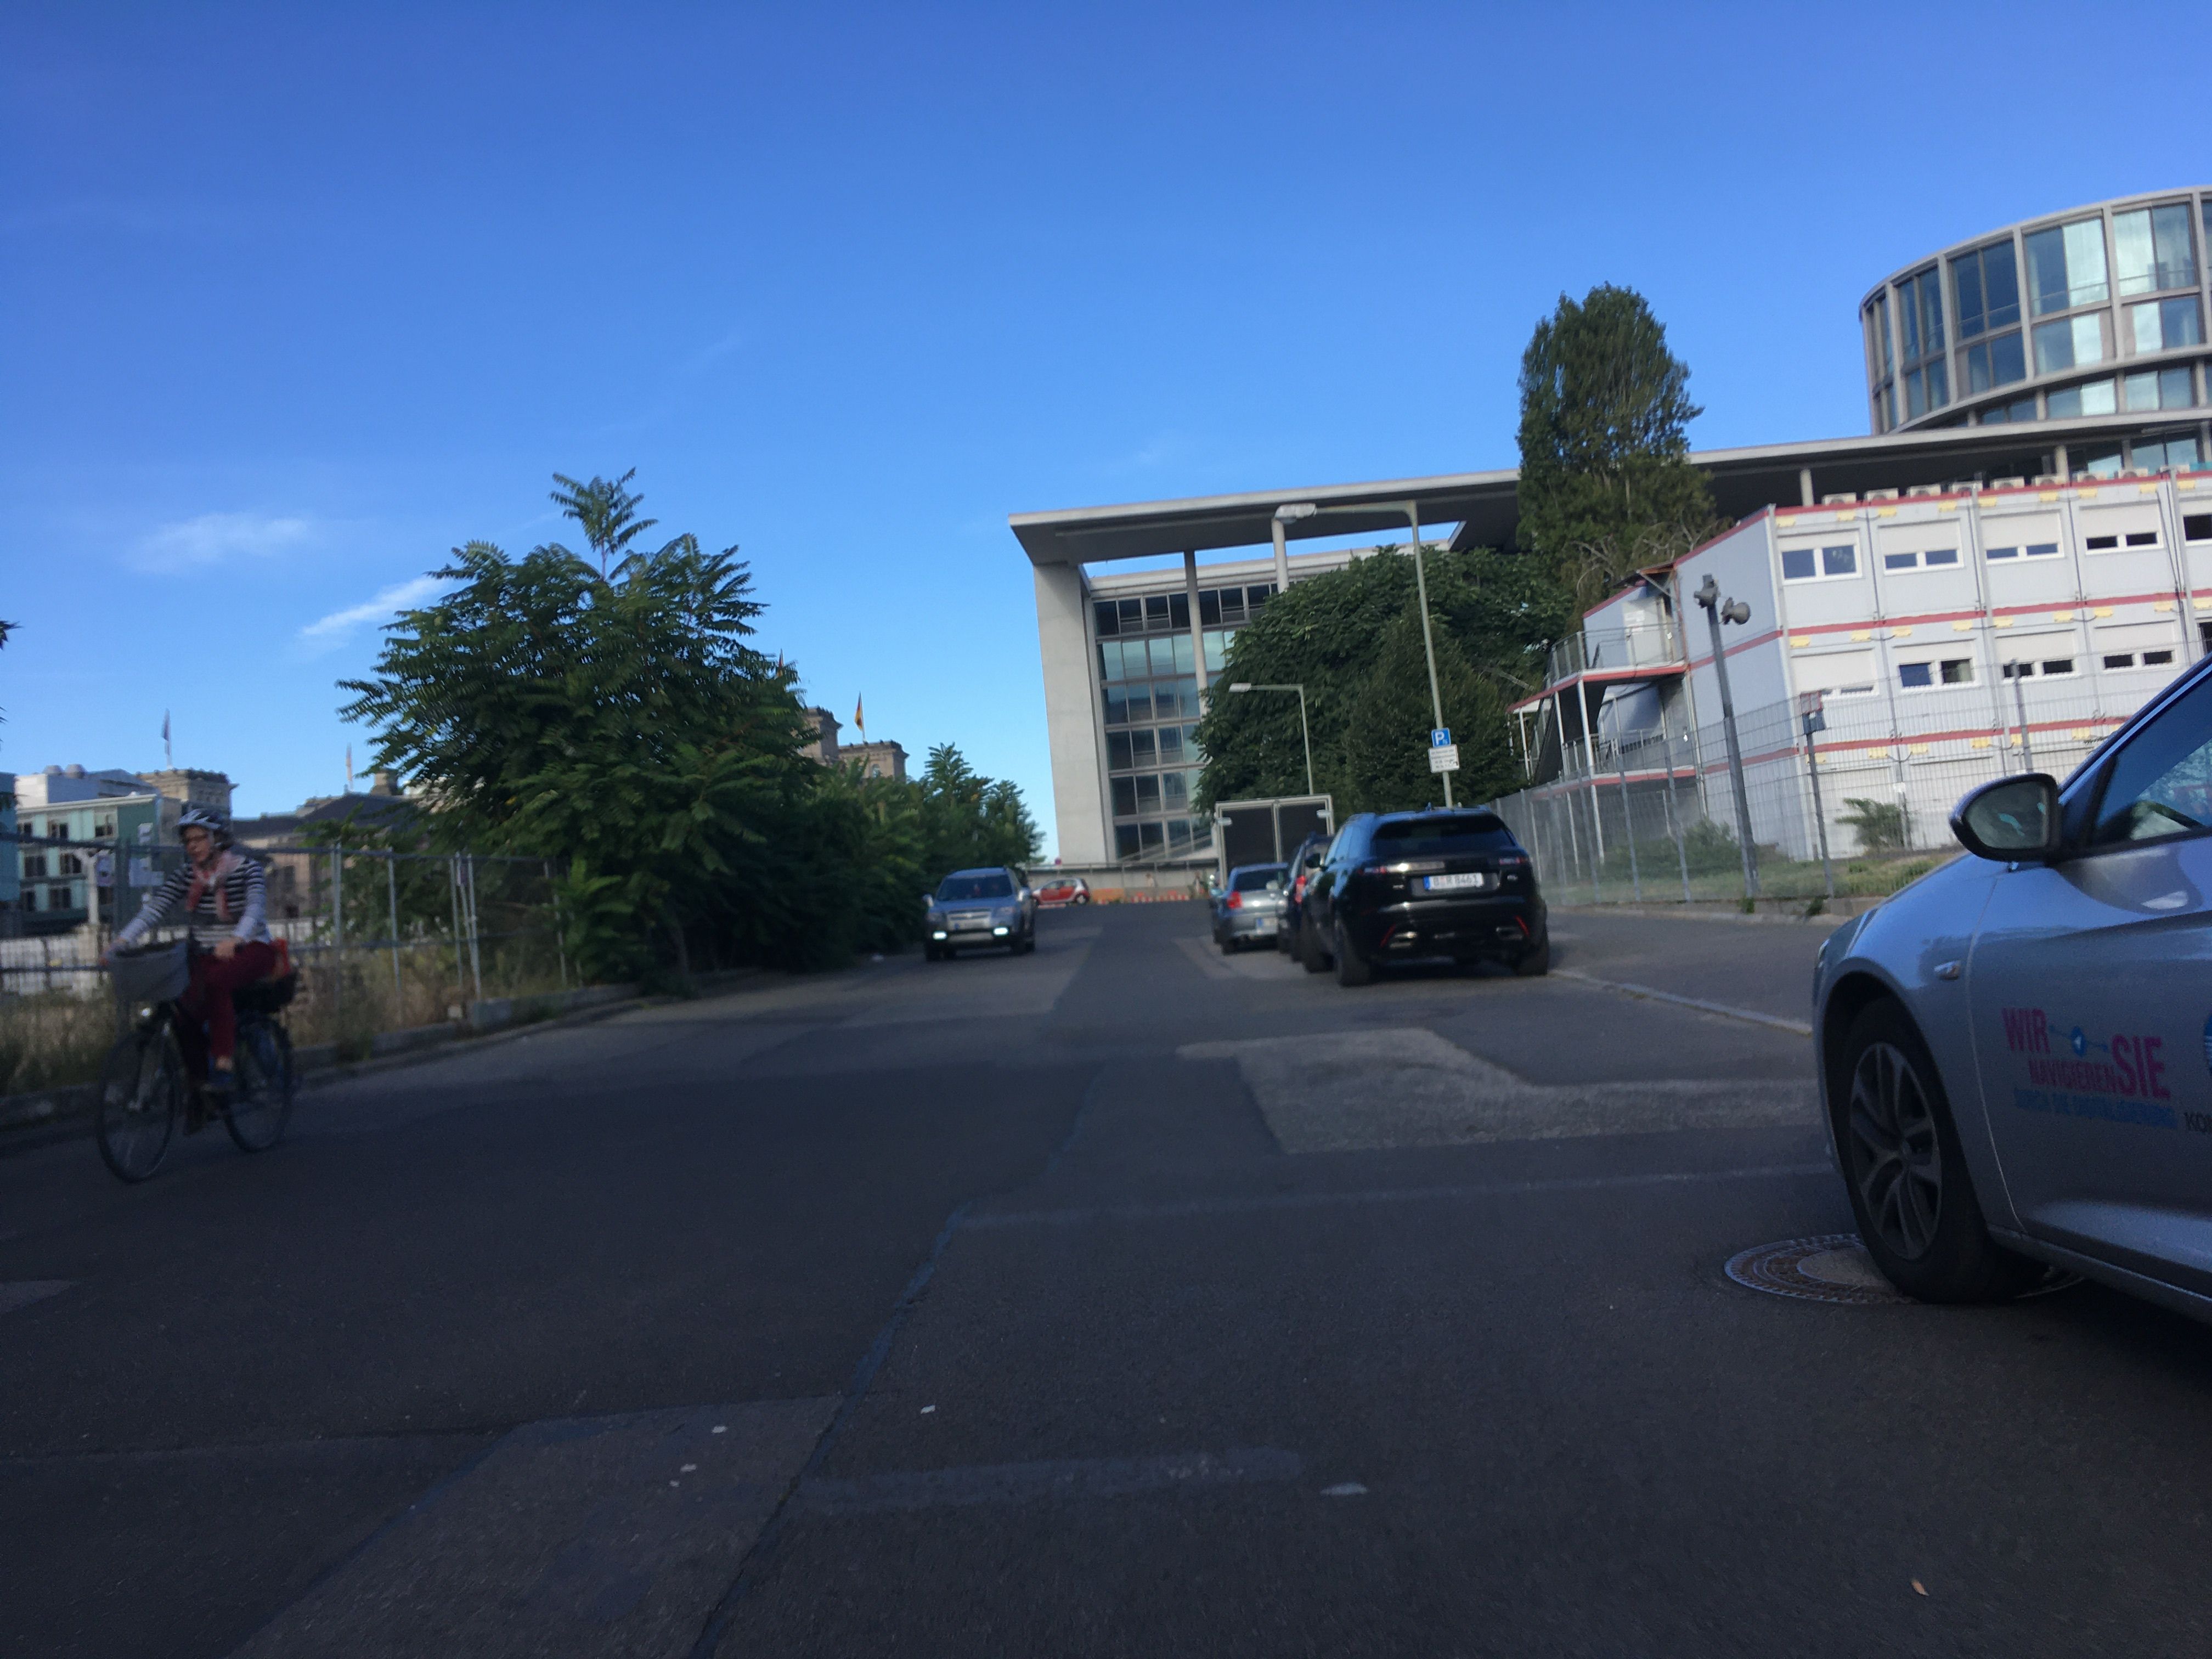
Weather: clear
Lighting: day
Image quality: good
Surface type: cycling surface
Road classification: residential
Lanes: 2
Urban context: urban centre
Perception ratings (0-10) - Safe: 1.2, Lively: 8.13, Beautiful: 5.39, Boring: 2.84, Depressing: 2.38, Wealthy: 1.97